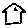
Label: house